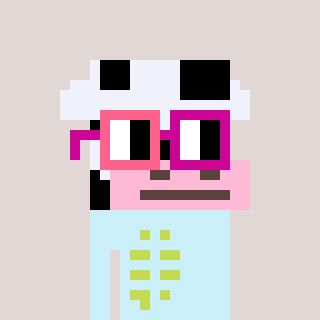
a pixel art character with square pink and red glasses, a cow-shaped head and a cold-colored body on a warm background